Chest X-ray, PA view. Patient: 72 years old, sex M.
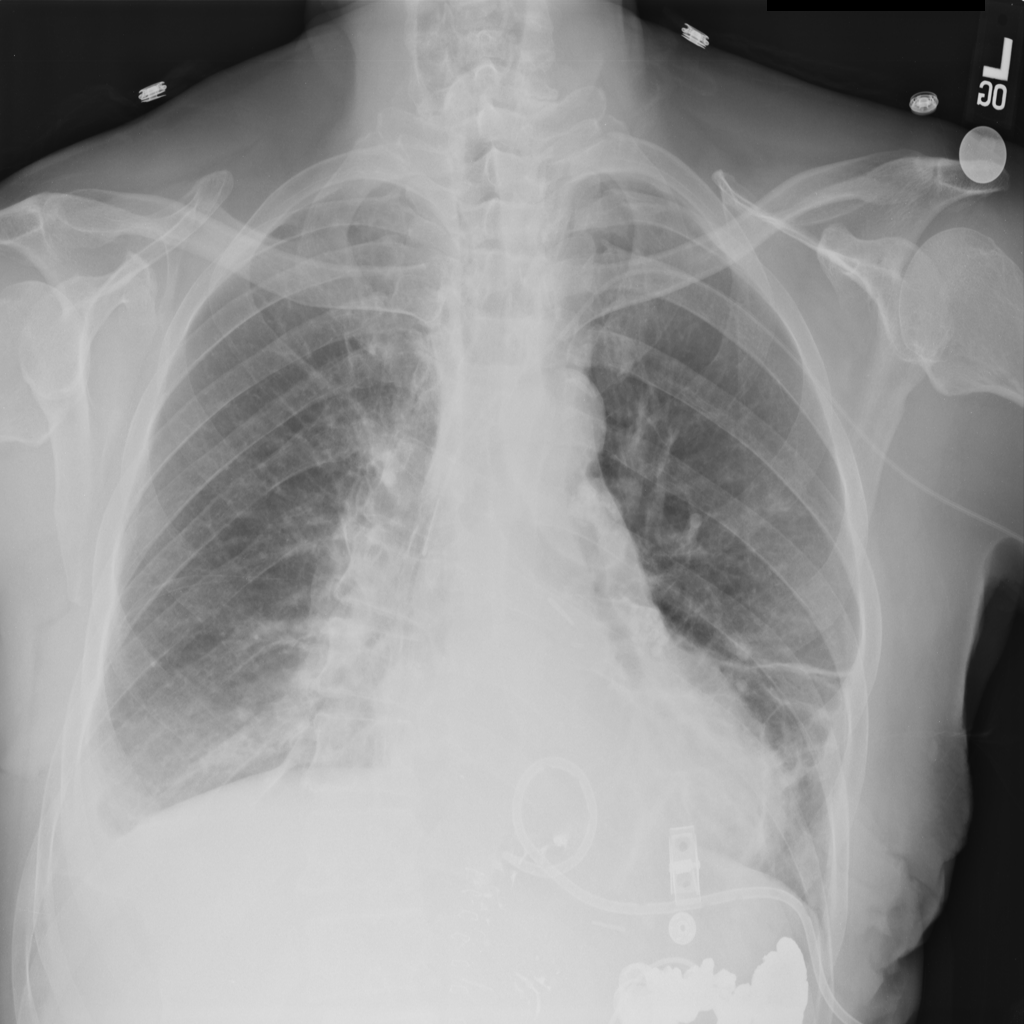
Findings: No Finding